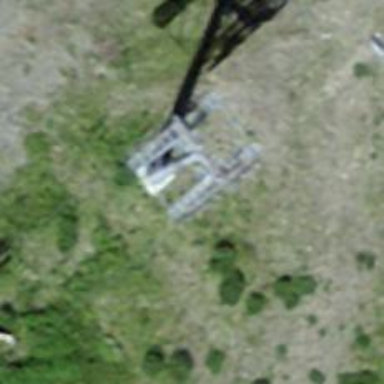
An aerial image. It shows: Pylon for aerialway.